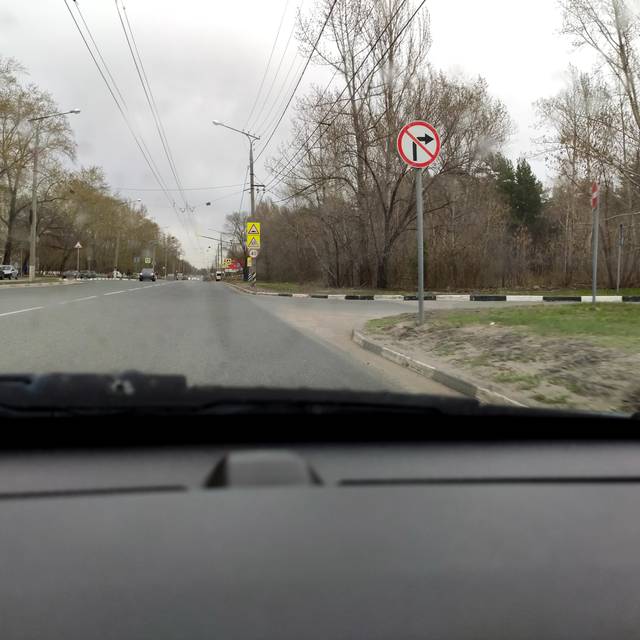
Region: Russia
Coordinates: 53.499, 49.403